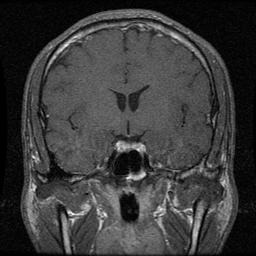
Label: pituitary